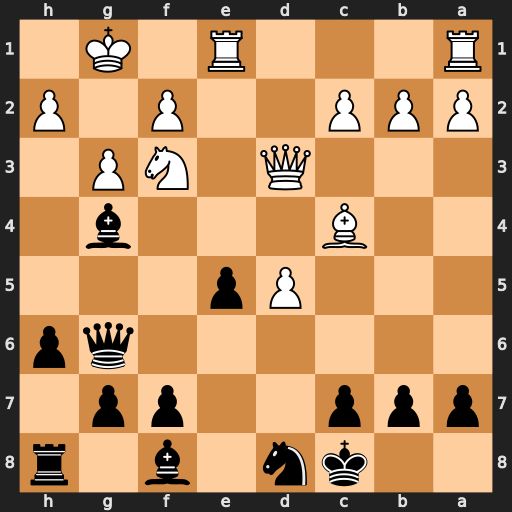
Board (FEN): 2kn1b1r/ppp2pp1/6qp/3Pp3/2B3b1/3Q1NP1/PPP2P1P/R3R1K1
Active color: b
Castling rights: -
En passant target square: -
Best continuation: Qxd3 Bxd3 Bxf3 Bf5+ Kb8